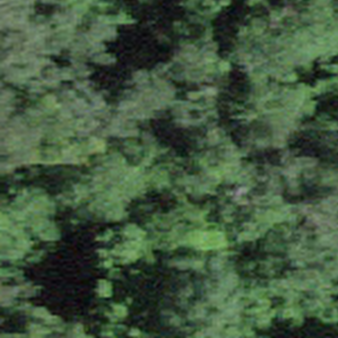
Label: other